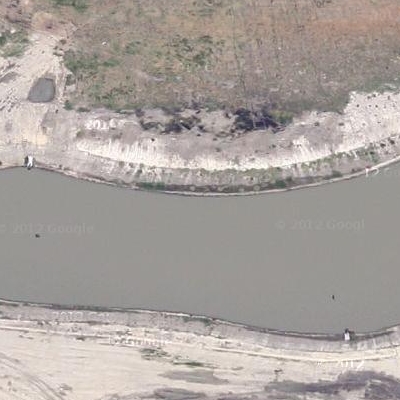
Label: dRiverLake